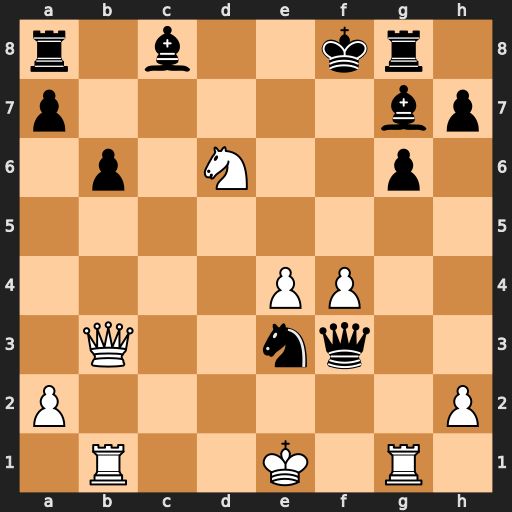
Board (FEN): r1b2kr1/p5bp/1p1N2p1/8/4PP2/1Q2nq2/P6P/1R2K1R1
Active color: w
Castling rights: -
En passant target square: -
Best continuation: Qf7#